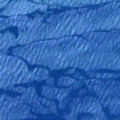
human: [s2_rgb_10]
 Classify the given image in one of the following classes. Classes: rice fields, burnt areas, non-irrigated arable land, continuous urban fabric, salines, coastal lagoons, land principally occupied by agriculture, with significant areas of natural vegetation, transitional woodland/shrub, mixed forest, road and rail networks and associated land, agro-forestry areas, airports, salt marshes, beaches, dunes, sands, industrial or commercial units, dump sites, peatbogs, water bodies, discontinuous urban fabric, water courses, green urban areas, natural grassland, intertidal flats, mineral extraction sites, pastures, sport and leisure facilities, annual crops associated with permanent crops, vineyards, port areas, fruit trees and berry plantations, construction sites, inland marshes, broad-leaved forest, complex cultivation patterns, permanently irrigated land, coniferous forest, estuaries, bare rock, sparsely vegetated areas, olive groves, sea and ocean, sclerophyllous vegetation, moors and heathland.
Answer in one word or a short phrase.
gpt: sea and ocean